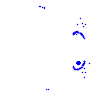
Particle: pion